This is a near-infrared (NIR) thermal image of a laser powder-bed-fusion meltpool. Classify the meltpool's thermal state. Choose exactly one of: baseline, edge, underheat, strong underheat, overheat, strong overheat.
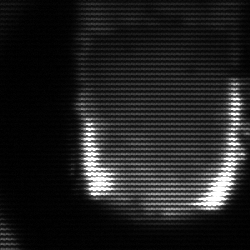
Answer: baseline